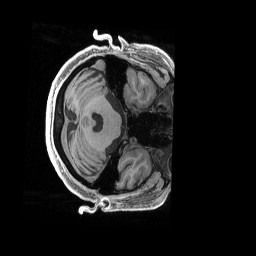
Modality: T1w
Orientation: axial
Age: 73
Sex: male
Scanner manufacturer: siemens
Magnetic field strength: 3 T
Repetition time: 2.4 s
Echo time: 0.00228 s